Question: I've got a function:
'''
void get_disk_drives() {
DWORD drives_bitmask = GetLogicalDrives();
for (int i = 0; i < 26; i++) {
if (((drives_bitmask >> i) & 1)) {
char drive_name = (char)(65 + i);
cout << drive_name << endl;
}
}
}
'''
Output is:
'''
A
C
D
W
X
Y
Z
'''
But my system (Windows 8 in Parallels on Mac OS X) shows me, that available disk drives is:
'''
C
W
X
Y
Z
'''

What's wrong?
---
I haven't floppy and CD/DVD in MacBook Air.
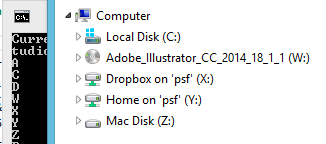
Answer: I guess this means that drives 'A' and 'D' exist, but have no media in them. My guess is that 'A' is a legacy floppy drive, and 'D' is an optical drive (CD/DVD).
You could call 'GetDriveType' to find out more.